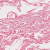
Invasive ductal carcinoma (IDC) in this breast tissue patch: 0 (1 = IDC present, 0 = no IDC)